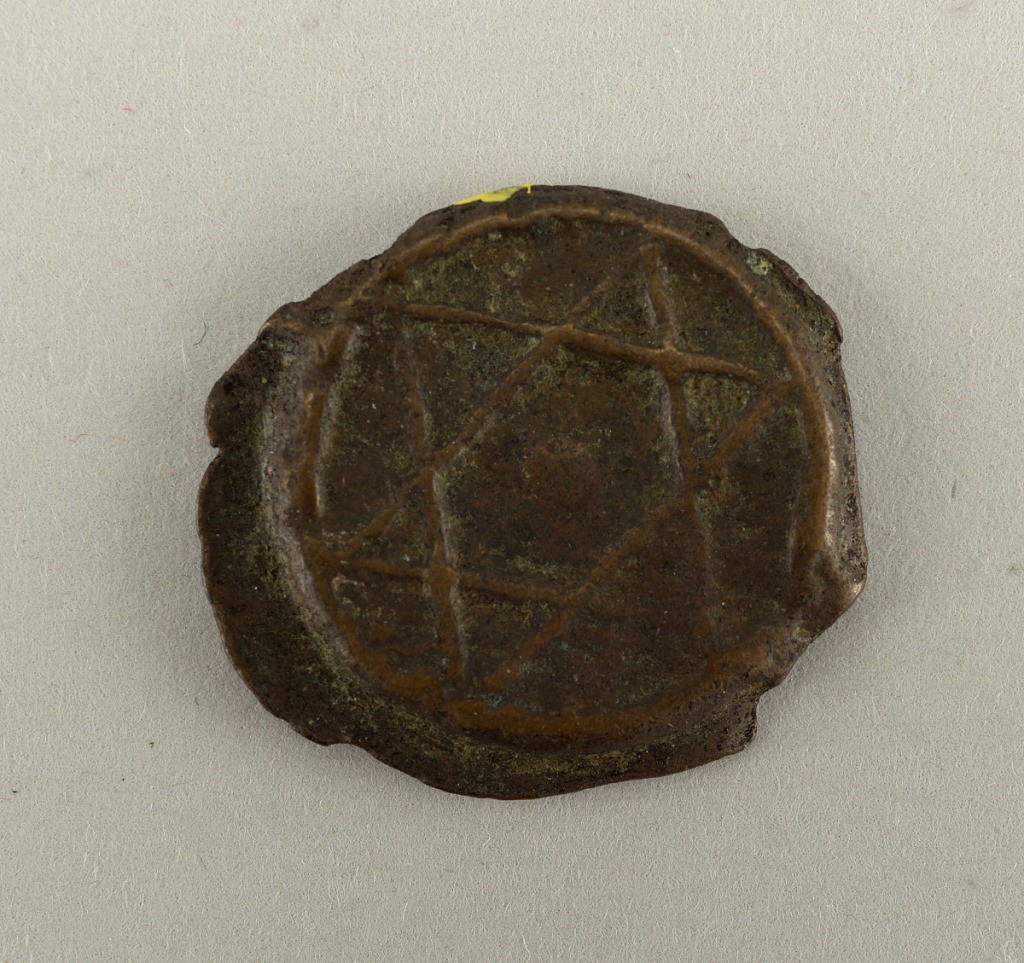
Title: Falus coin
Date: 19th century
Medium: Cast copper
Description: Irregular edge. Six pointed star with raised dot at center. Reverse: Arabic.